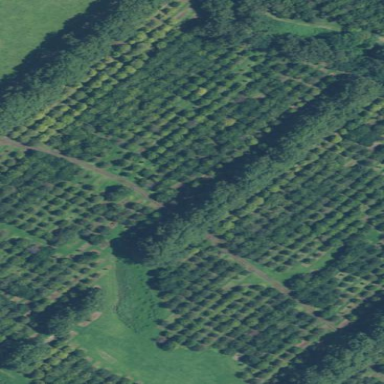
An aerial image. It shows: Orchard filled with macadamia trees.